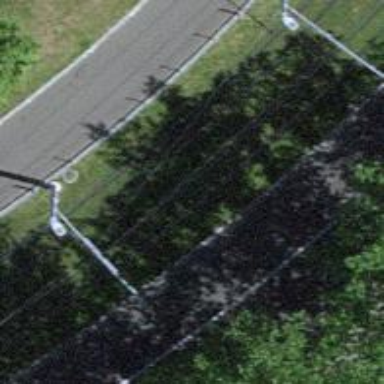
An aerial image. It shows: Tram railway with 1 track and contact lines for electrification.